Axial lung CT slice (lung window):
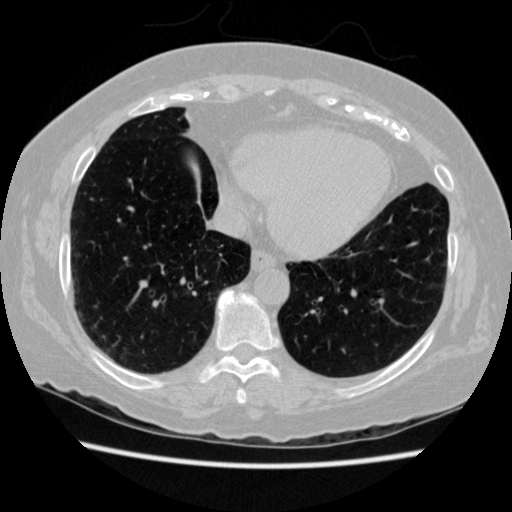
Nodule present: no